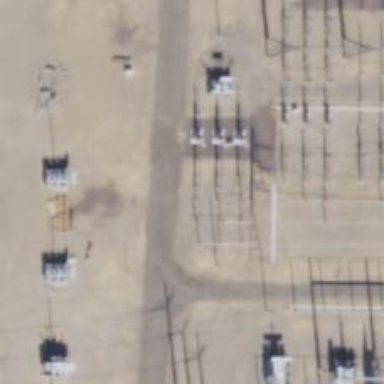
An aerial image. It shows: Switch used for power control.